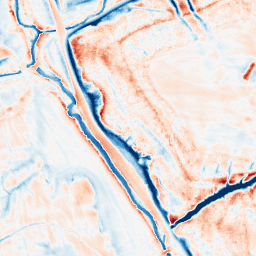
Category: classical
Decomposition family: gaussian_anisotropic
Decomposition parameters: sigma_x: 5
sigma_y: 5
Upsampling method: quintic
Upsampling parameters: scale: 8
Upsampling scale: 8